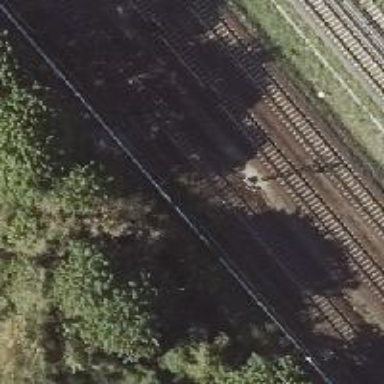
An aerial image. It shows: Railway signal.